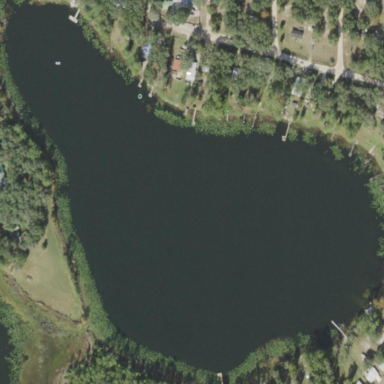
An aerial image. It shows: Beautiful lake surrounded by nature.